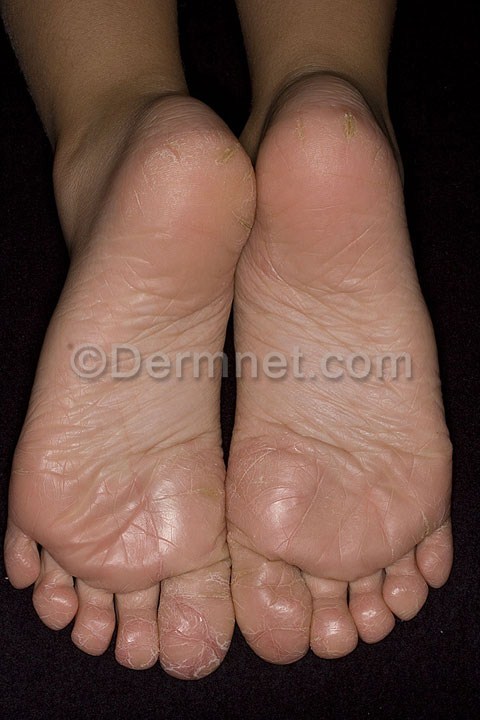
Disease: Atopic Dermatitis Photos